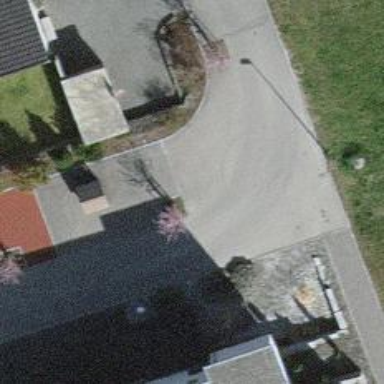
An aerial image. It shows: Playground with asphalt surface.